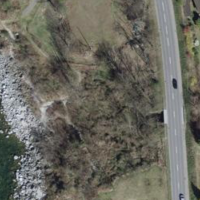
EUNIS habitat code: 41
Species observed at this site:
Corylus avellana